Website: apple
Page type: address-validator
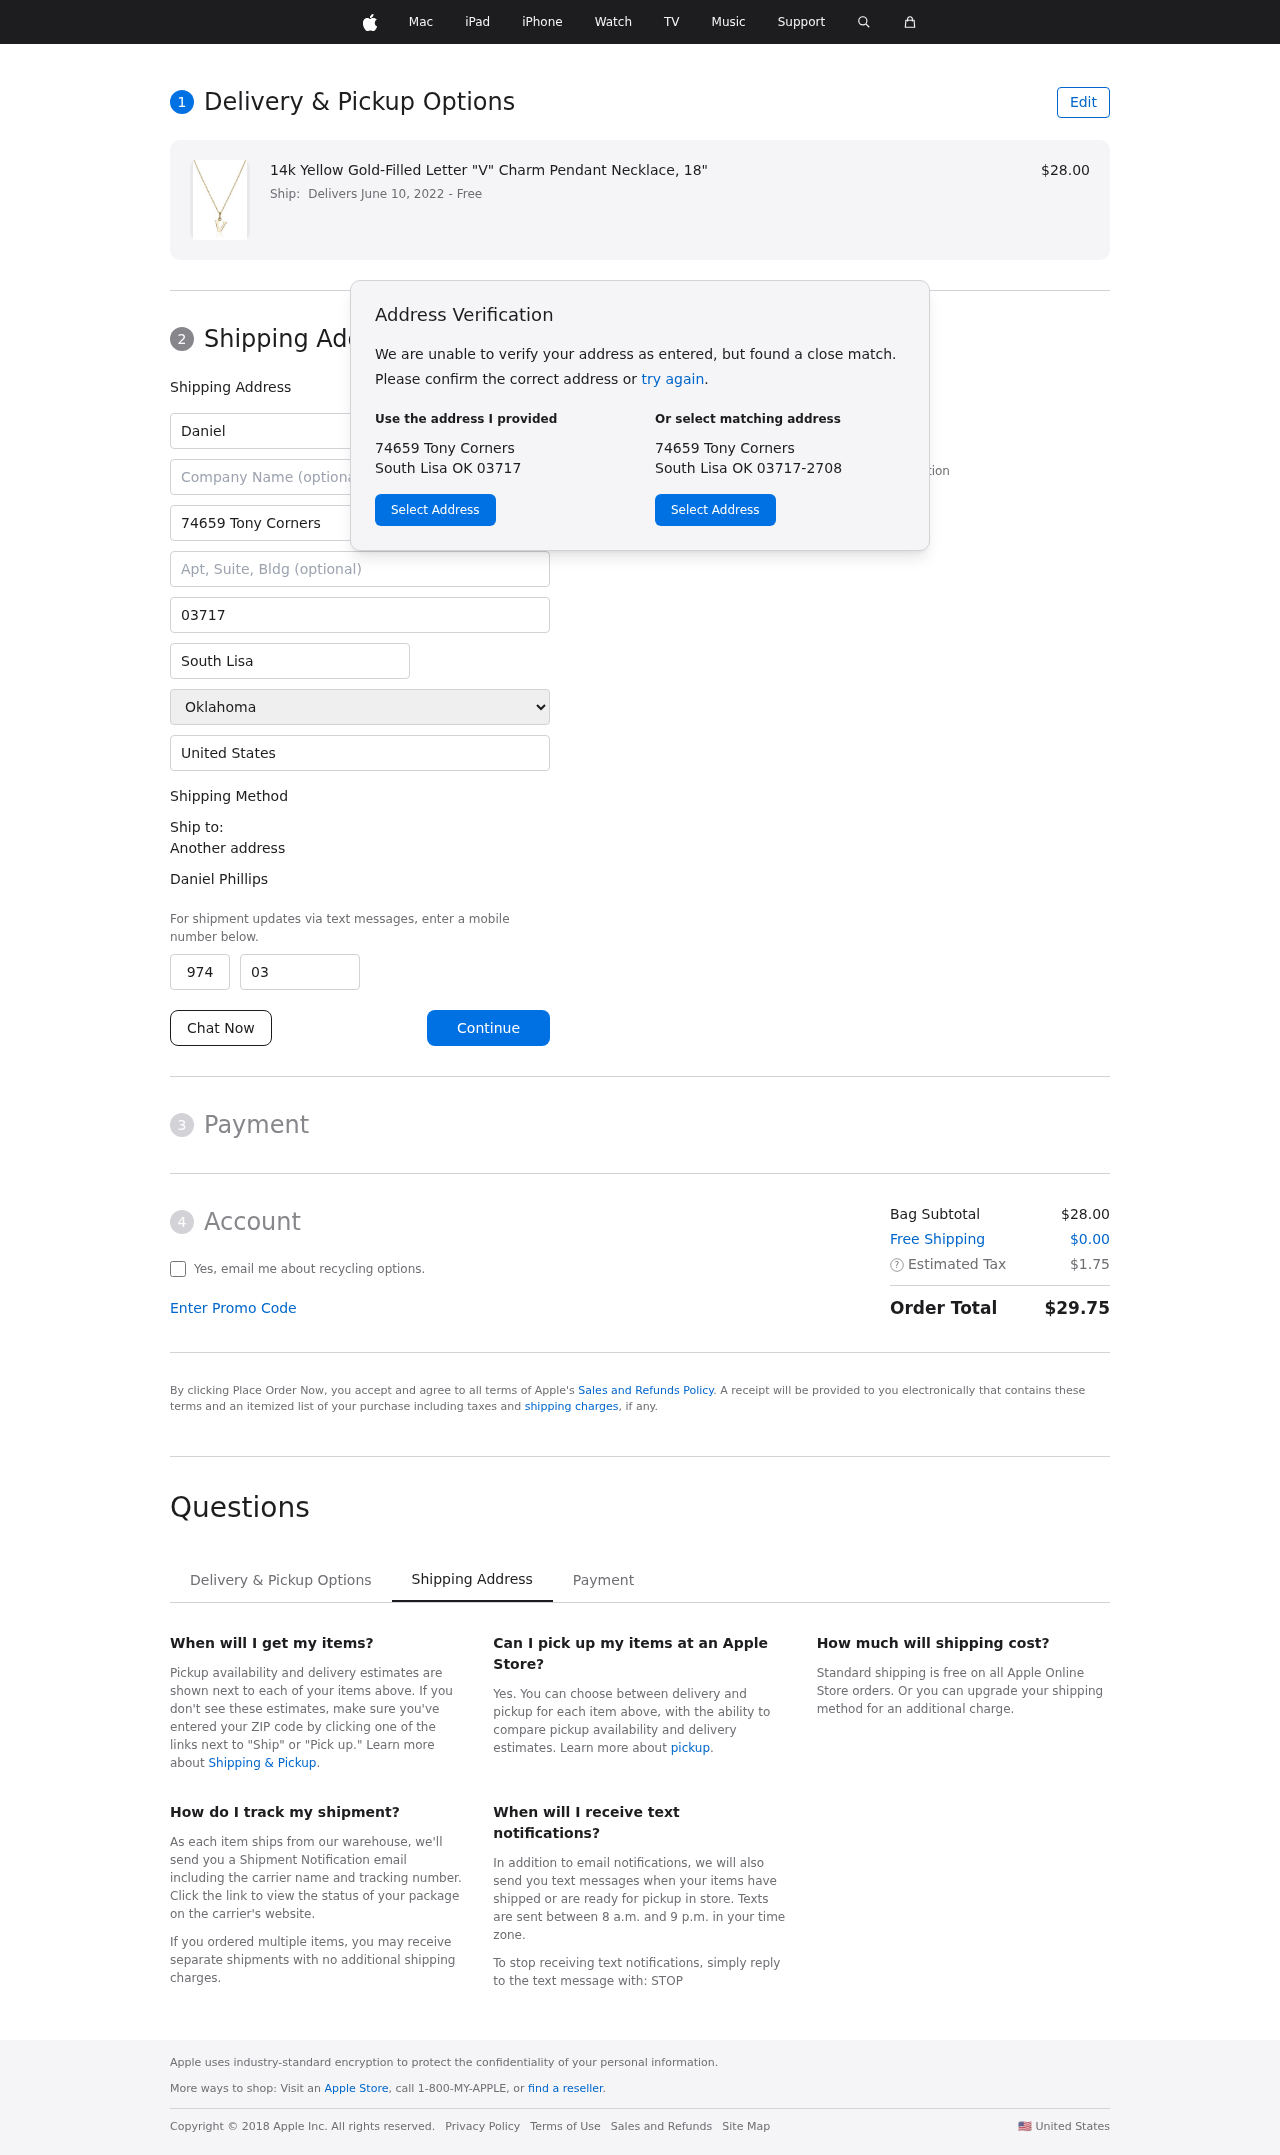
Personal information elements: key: PII_CITY
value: South Lisa
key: PII_COUNTRY
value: United States
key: PII_FIRSTNAME
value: Daniel
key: PII_FULLNAME
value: Daniel Phillips
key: PII_LASTNAME
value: Phillips
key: PII_PHONE_AREA
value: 974
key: PII_PHONE_SUFFIX
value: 0302
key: PII_POSTCODE
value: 03717
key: PII_STATE
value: Oklahoma
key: PII_STREET
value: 74659 Tony Corners
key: PII_CITY_STATE_ZIP
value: South Lisa OK 03717
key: PII_STATE_ABBR
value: OK
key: PII_POSTCODE_FULL
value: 03717
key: PII_POSTCODE_NUMERIC
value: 3717
Product elements: key: PRODUCT1_NAME
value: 14k Yellow Gold-Filled Letter "V" Charm Pendant Necklace, 18"
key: PRODUCT1_PRICE
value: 28
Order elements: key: ORDER_DELIVERY_DATE
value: Delivers June 10, 2022
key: ORDER_SUBTOTAL
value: $28.00
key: ORDER_SHIPPING_COST
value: $0.00
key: ORDER_TAX
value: $1.75
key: ORDER_TOTAL
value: $29.75